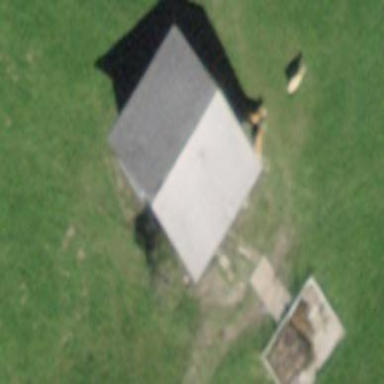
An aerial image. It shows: Rural barn.